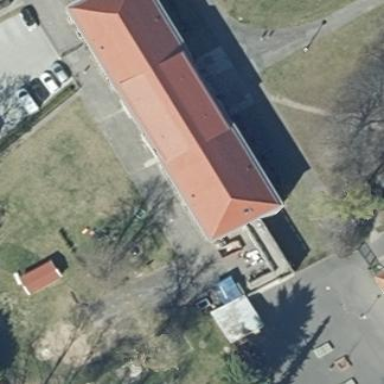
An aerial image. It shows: Civic building serving as shelter or social facility.